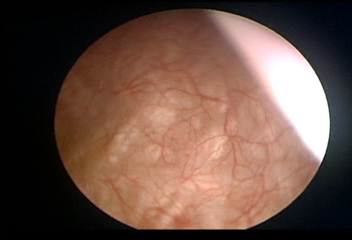
Modality: WLC
Class: Normal mucosa
Bladder cancer association: No